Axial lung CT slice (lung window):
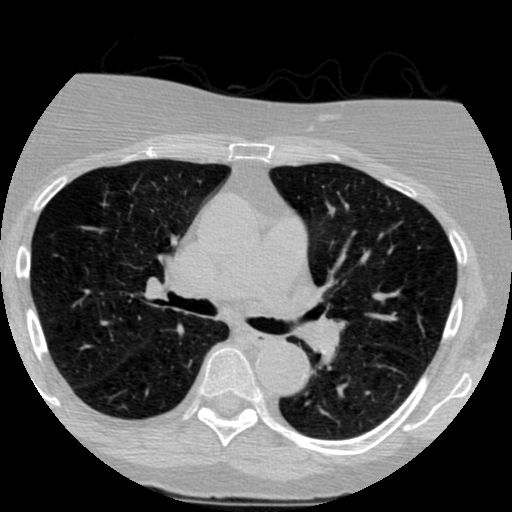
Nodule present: no